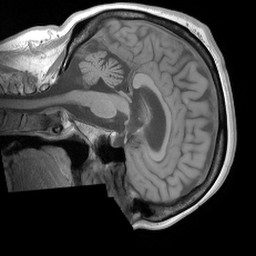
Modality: T1w
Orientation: sagittal
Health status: ill
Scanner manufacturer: siemens
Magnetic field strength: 3 T
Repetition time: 0.44 s
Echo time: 0.00266 s